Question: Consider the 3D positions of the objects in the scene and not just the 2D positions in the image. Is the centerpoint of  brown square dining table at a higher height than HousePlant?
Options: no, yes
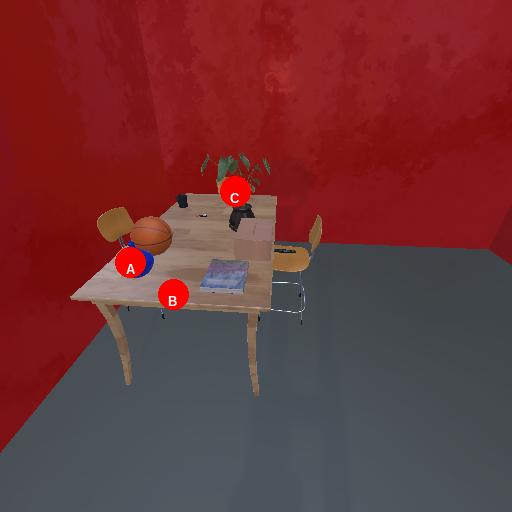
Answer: no